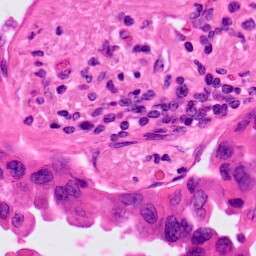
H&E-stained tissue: Lung